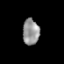
Tissue: prostate
Cell type: T cells
Senescence score: 0.1913
Nuclear area (px): 427
Mean DAPI intensity: 147.607